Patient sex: M
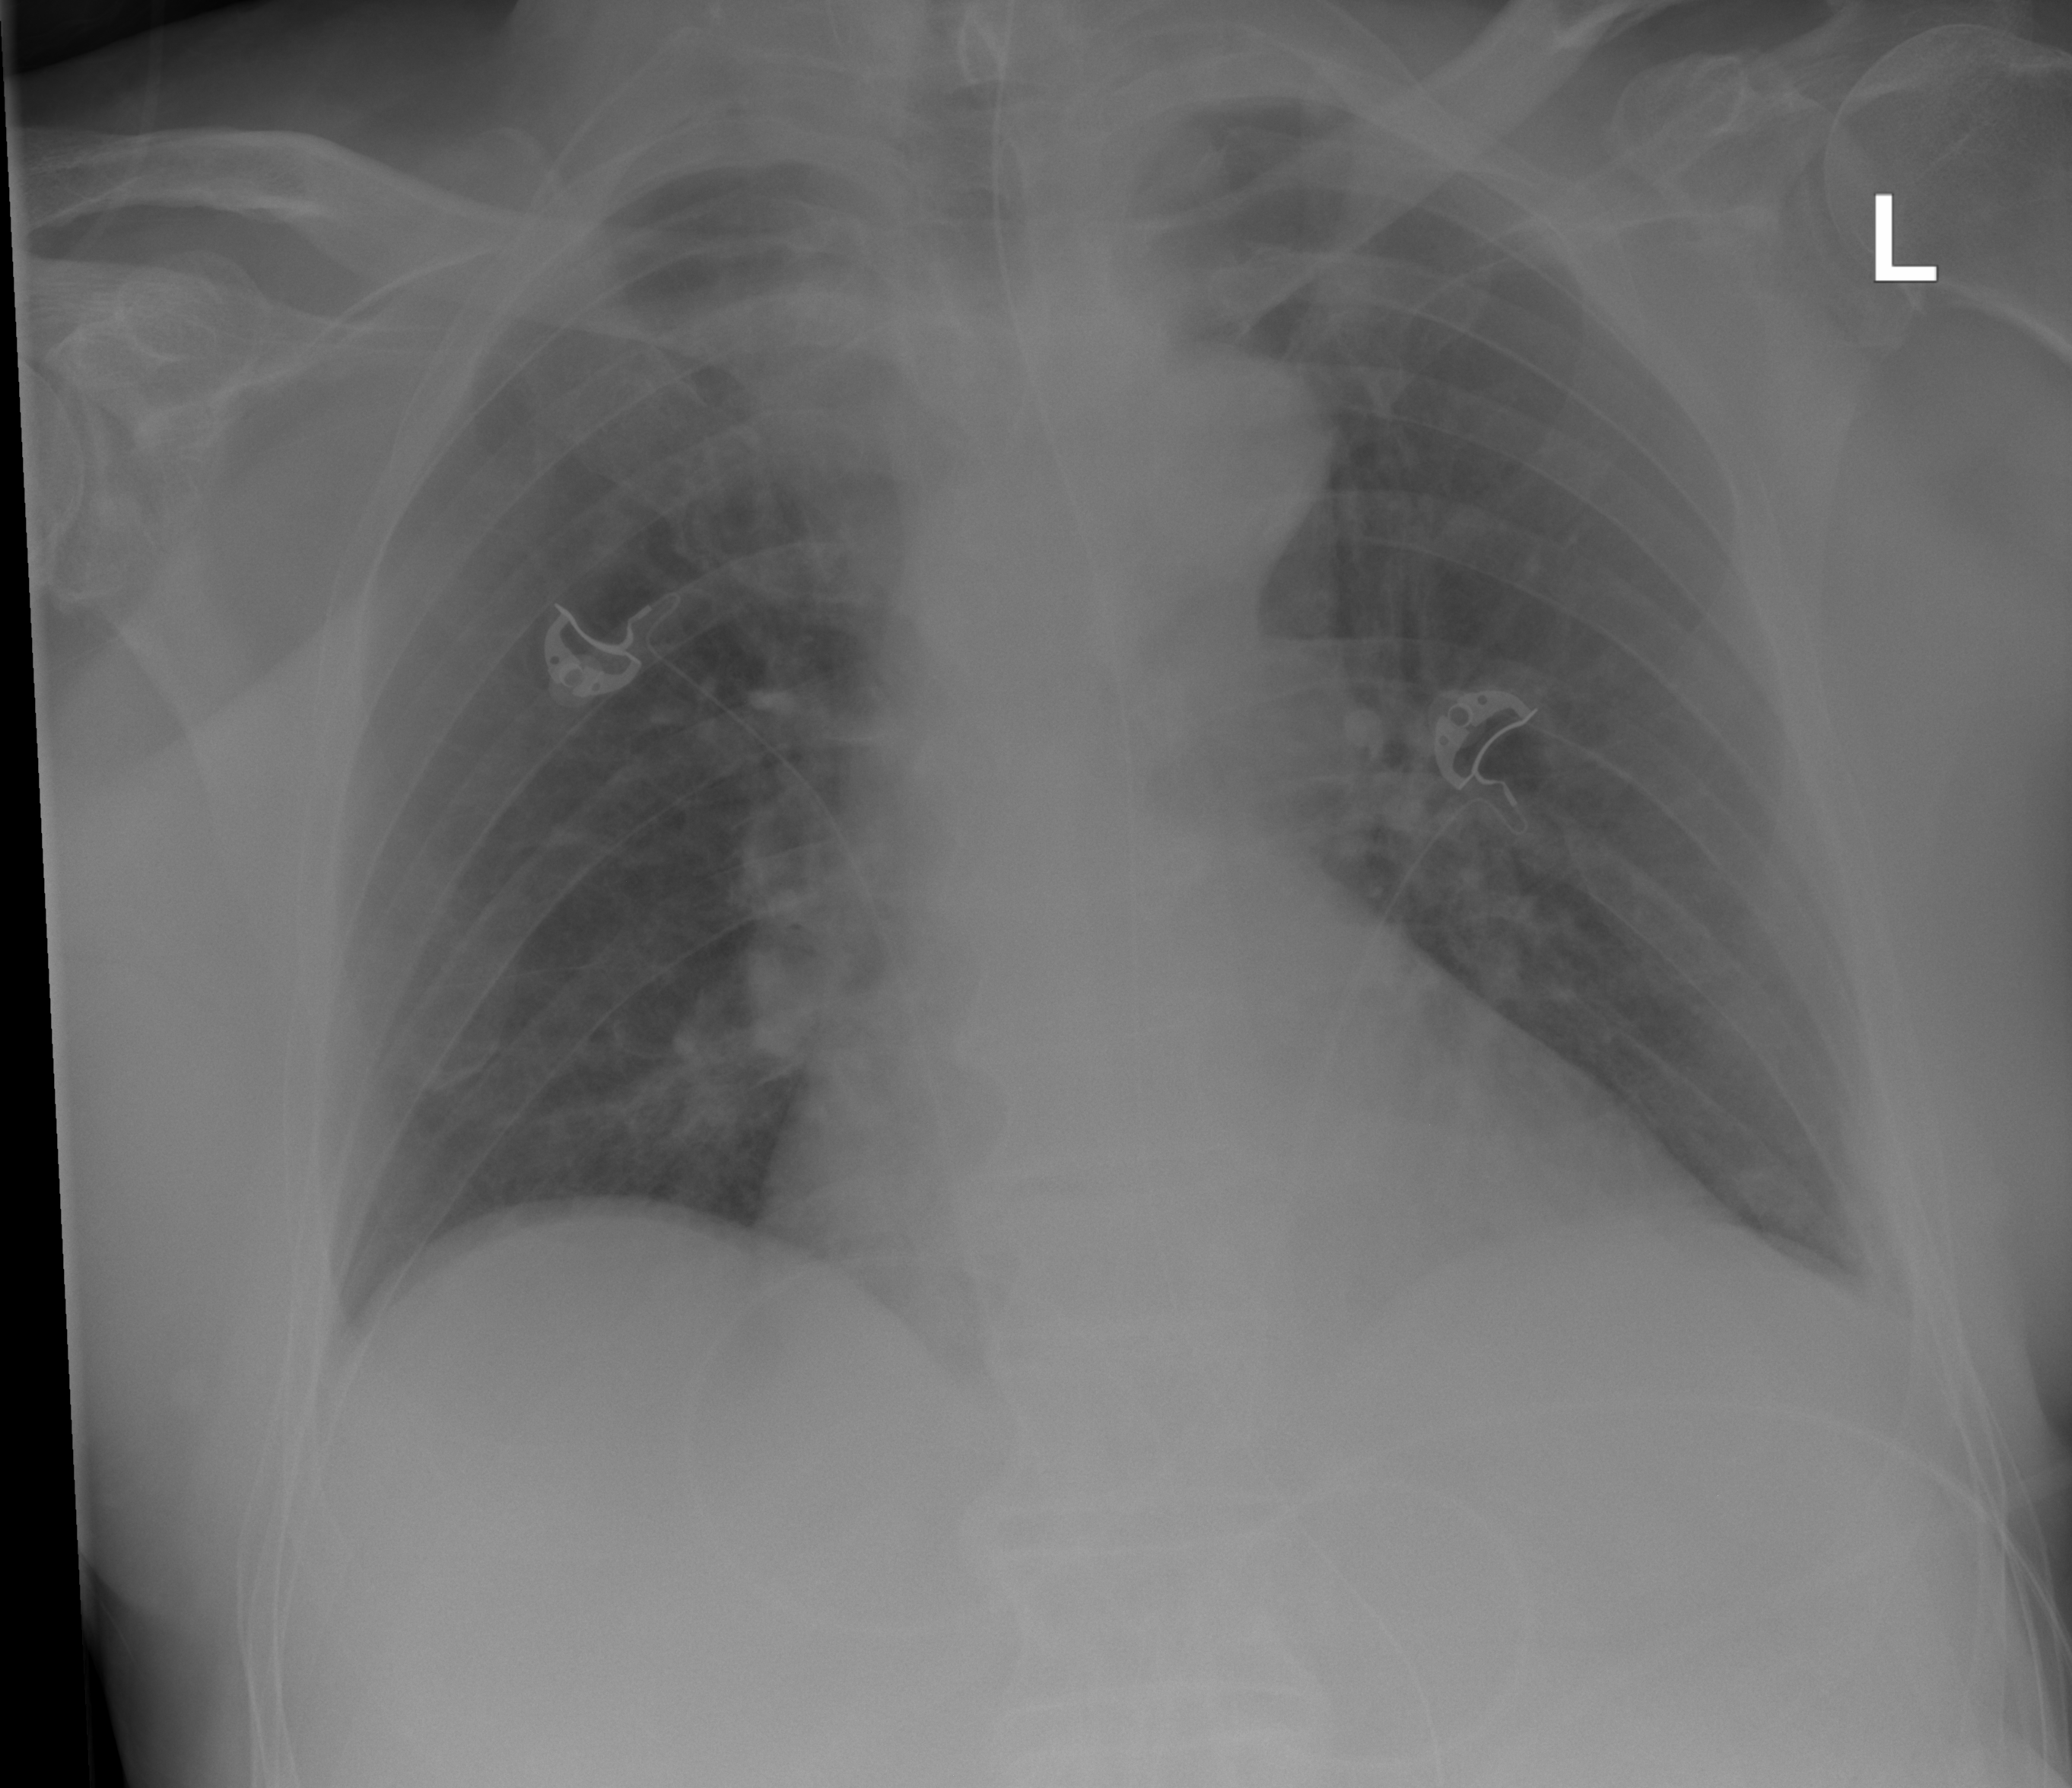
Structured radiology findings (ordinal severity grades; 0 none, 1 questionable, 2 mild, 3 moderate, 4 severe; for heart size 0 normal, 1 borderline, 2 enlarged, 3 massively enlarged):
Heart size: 0
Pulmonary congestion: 0
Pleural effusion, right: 0
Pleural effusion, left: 1
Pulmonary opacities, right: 0
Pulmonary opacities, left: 0
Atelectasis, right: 0
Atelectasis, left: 0